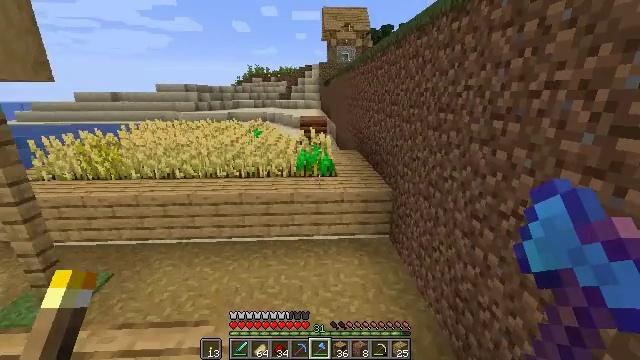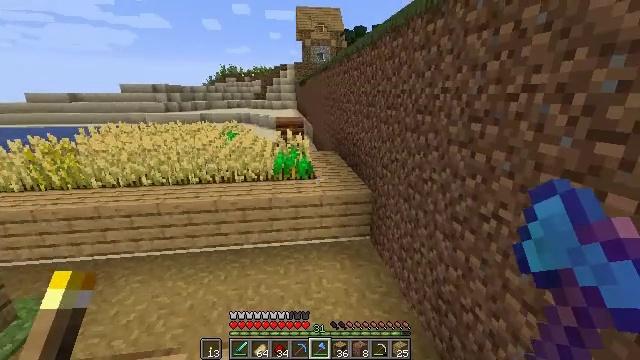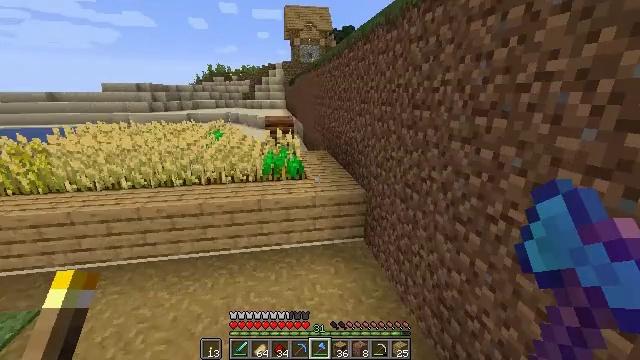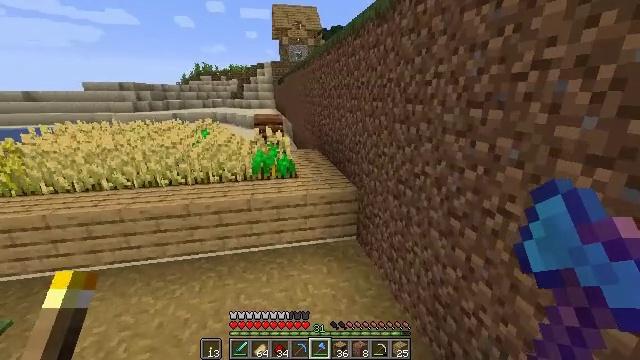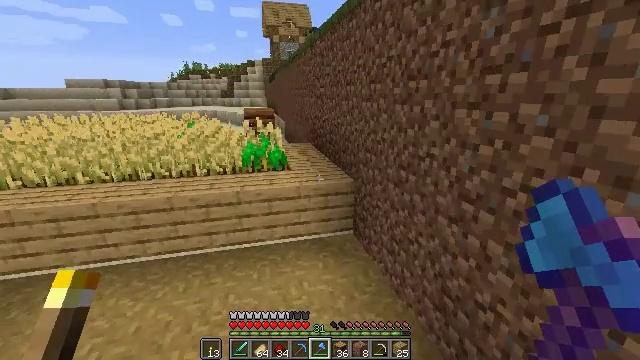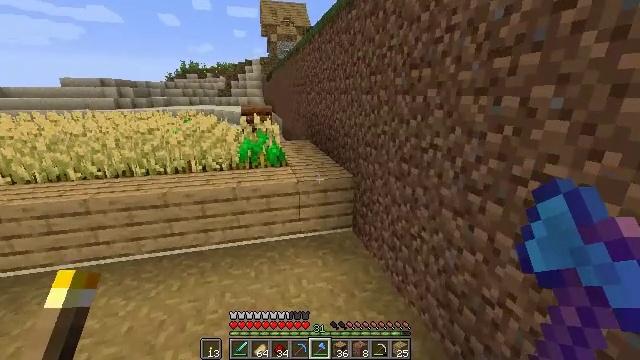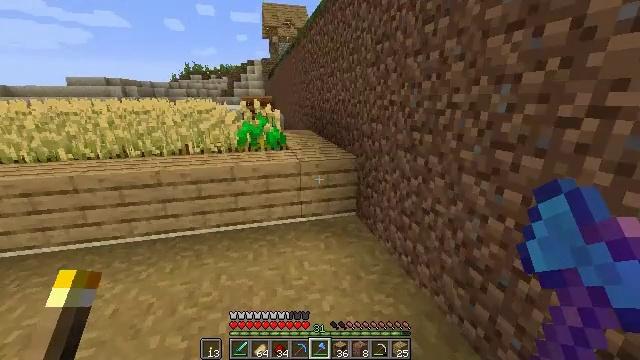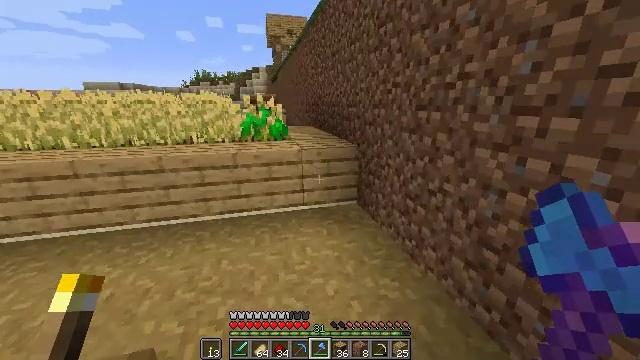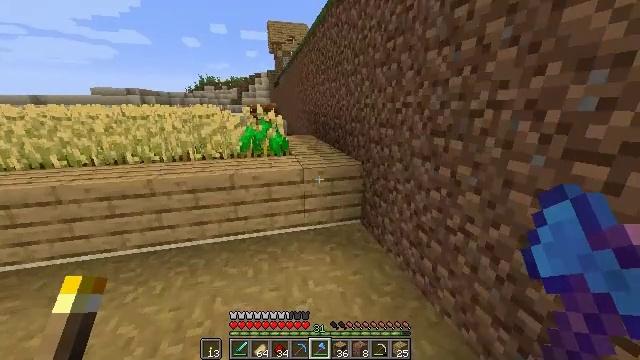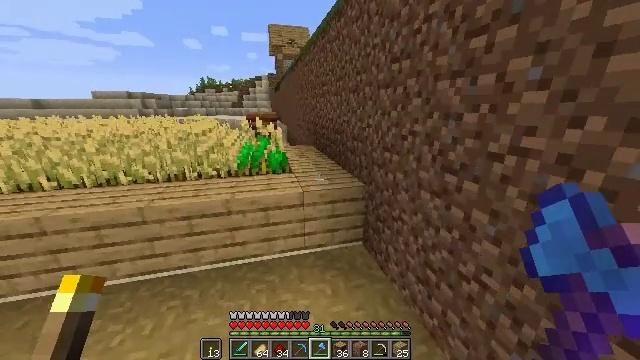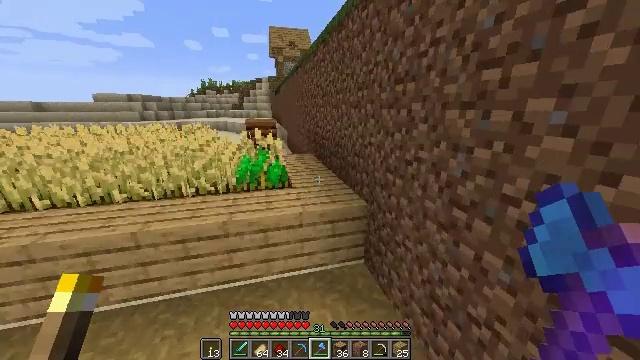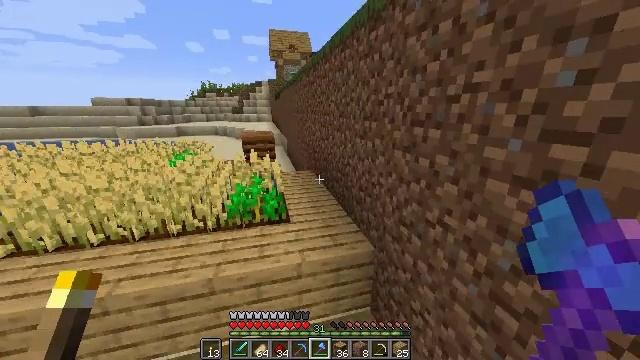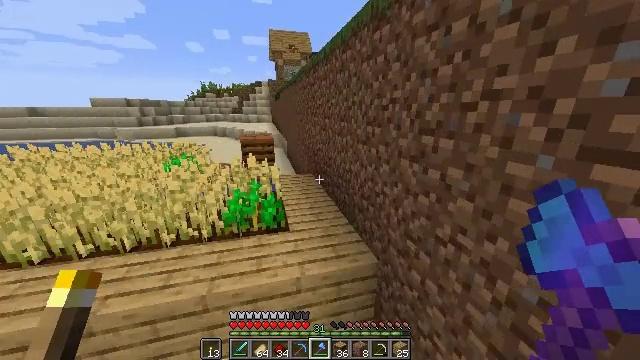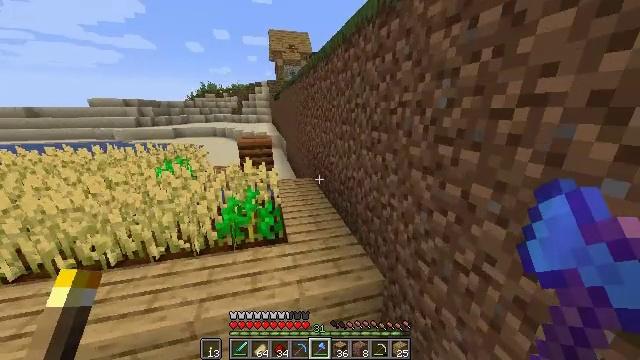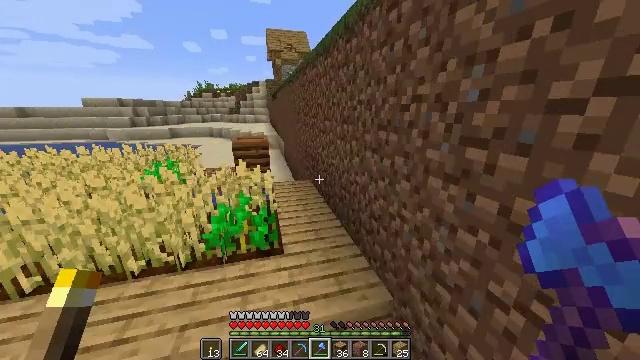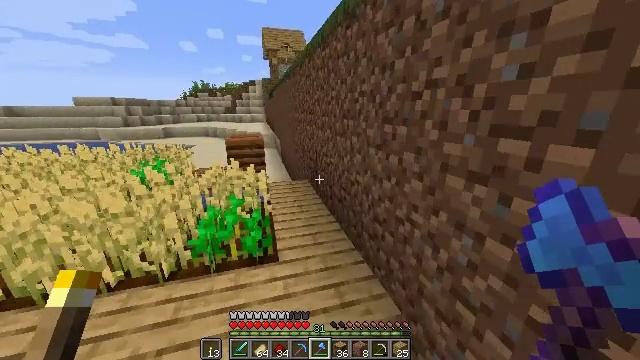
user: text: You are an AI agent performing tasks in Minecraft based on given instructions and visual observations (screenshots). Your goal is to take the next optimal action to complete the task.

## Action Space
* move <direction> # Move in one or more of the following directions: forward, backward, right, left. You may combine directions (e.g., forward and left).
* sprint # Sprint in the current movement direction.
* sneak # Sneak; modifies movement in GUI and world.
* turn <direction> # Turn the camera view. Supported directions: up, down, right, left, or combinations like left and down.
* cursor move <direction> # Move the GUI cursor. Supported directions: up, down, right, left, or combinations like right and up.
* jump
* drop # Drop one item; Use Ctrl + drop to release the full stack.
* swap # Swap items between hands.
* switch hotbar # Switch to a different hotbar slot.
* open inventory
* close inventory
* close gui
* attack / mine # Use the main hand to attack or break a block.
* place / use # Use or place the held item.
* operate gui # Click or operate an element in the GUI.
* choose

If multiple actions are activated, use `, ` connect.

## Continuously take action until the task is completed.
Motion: motion action
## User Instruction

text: Gather grass by holding the left mouse button.
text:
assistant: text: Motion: move forward, turn right, jump
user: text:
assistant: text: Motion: move forward, turn right, jump
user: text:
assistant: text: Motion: move forward, turn right, jump
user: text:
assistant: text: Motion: move forward, turn right, jump
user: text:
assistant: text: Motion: move forward, sprint, jump
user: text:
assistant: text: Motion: move forward, sprint, jump
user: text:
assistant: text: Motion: move forward, sprint, jump
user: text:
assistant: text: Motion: move forward, sprint, jump
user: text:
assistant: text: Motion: move forward, jump
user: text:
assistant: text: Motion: move forward, jump
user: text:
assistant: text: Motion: move forward, jump
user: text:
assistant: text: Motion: move forward, jump
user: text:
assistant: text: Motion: move forward, jump
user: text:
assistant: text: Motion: move forward, jump
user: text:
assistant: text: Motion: move forward, jump
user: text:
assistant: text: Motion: move forward, jump
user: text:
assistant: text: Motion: move forward, jump
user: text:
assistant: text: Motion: move forward, sprint, jump
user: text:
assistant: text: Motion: move forward, sprint, jump
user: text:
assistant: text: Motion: move forward, sprint, jump
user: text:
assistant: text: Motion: move forward, sprint, jump
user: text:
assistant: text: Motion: move forward, jump
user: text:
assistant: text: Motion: move forward, turn left, jump
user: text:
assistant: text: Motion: move forward, turn left, jump
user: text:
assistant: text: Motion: move forward, turn left, jump
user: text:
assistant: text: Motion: move forward, sprint, turn left, jump
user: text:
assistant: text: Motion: move forward, sprint, jump
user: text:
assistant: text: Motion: move forward, sprint, turn left, jump
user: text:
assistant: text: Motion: move forward, sprint, turn left, jump
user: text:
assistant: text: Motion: move forward, turn left, jump